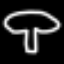
Label: mushroom